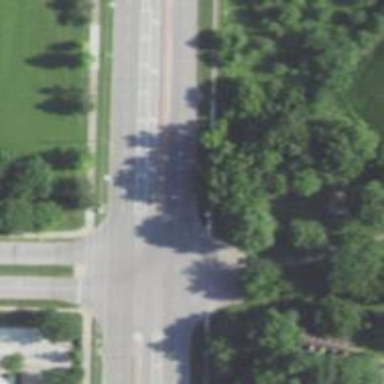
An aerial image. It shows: Road marking featuring gore chevron.